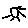
Label: sun